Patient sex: M
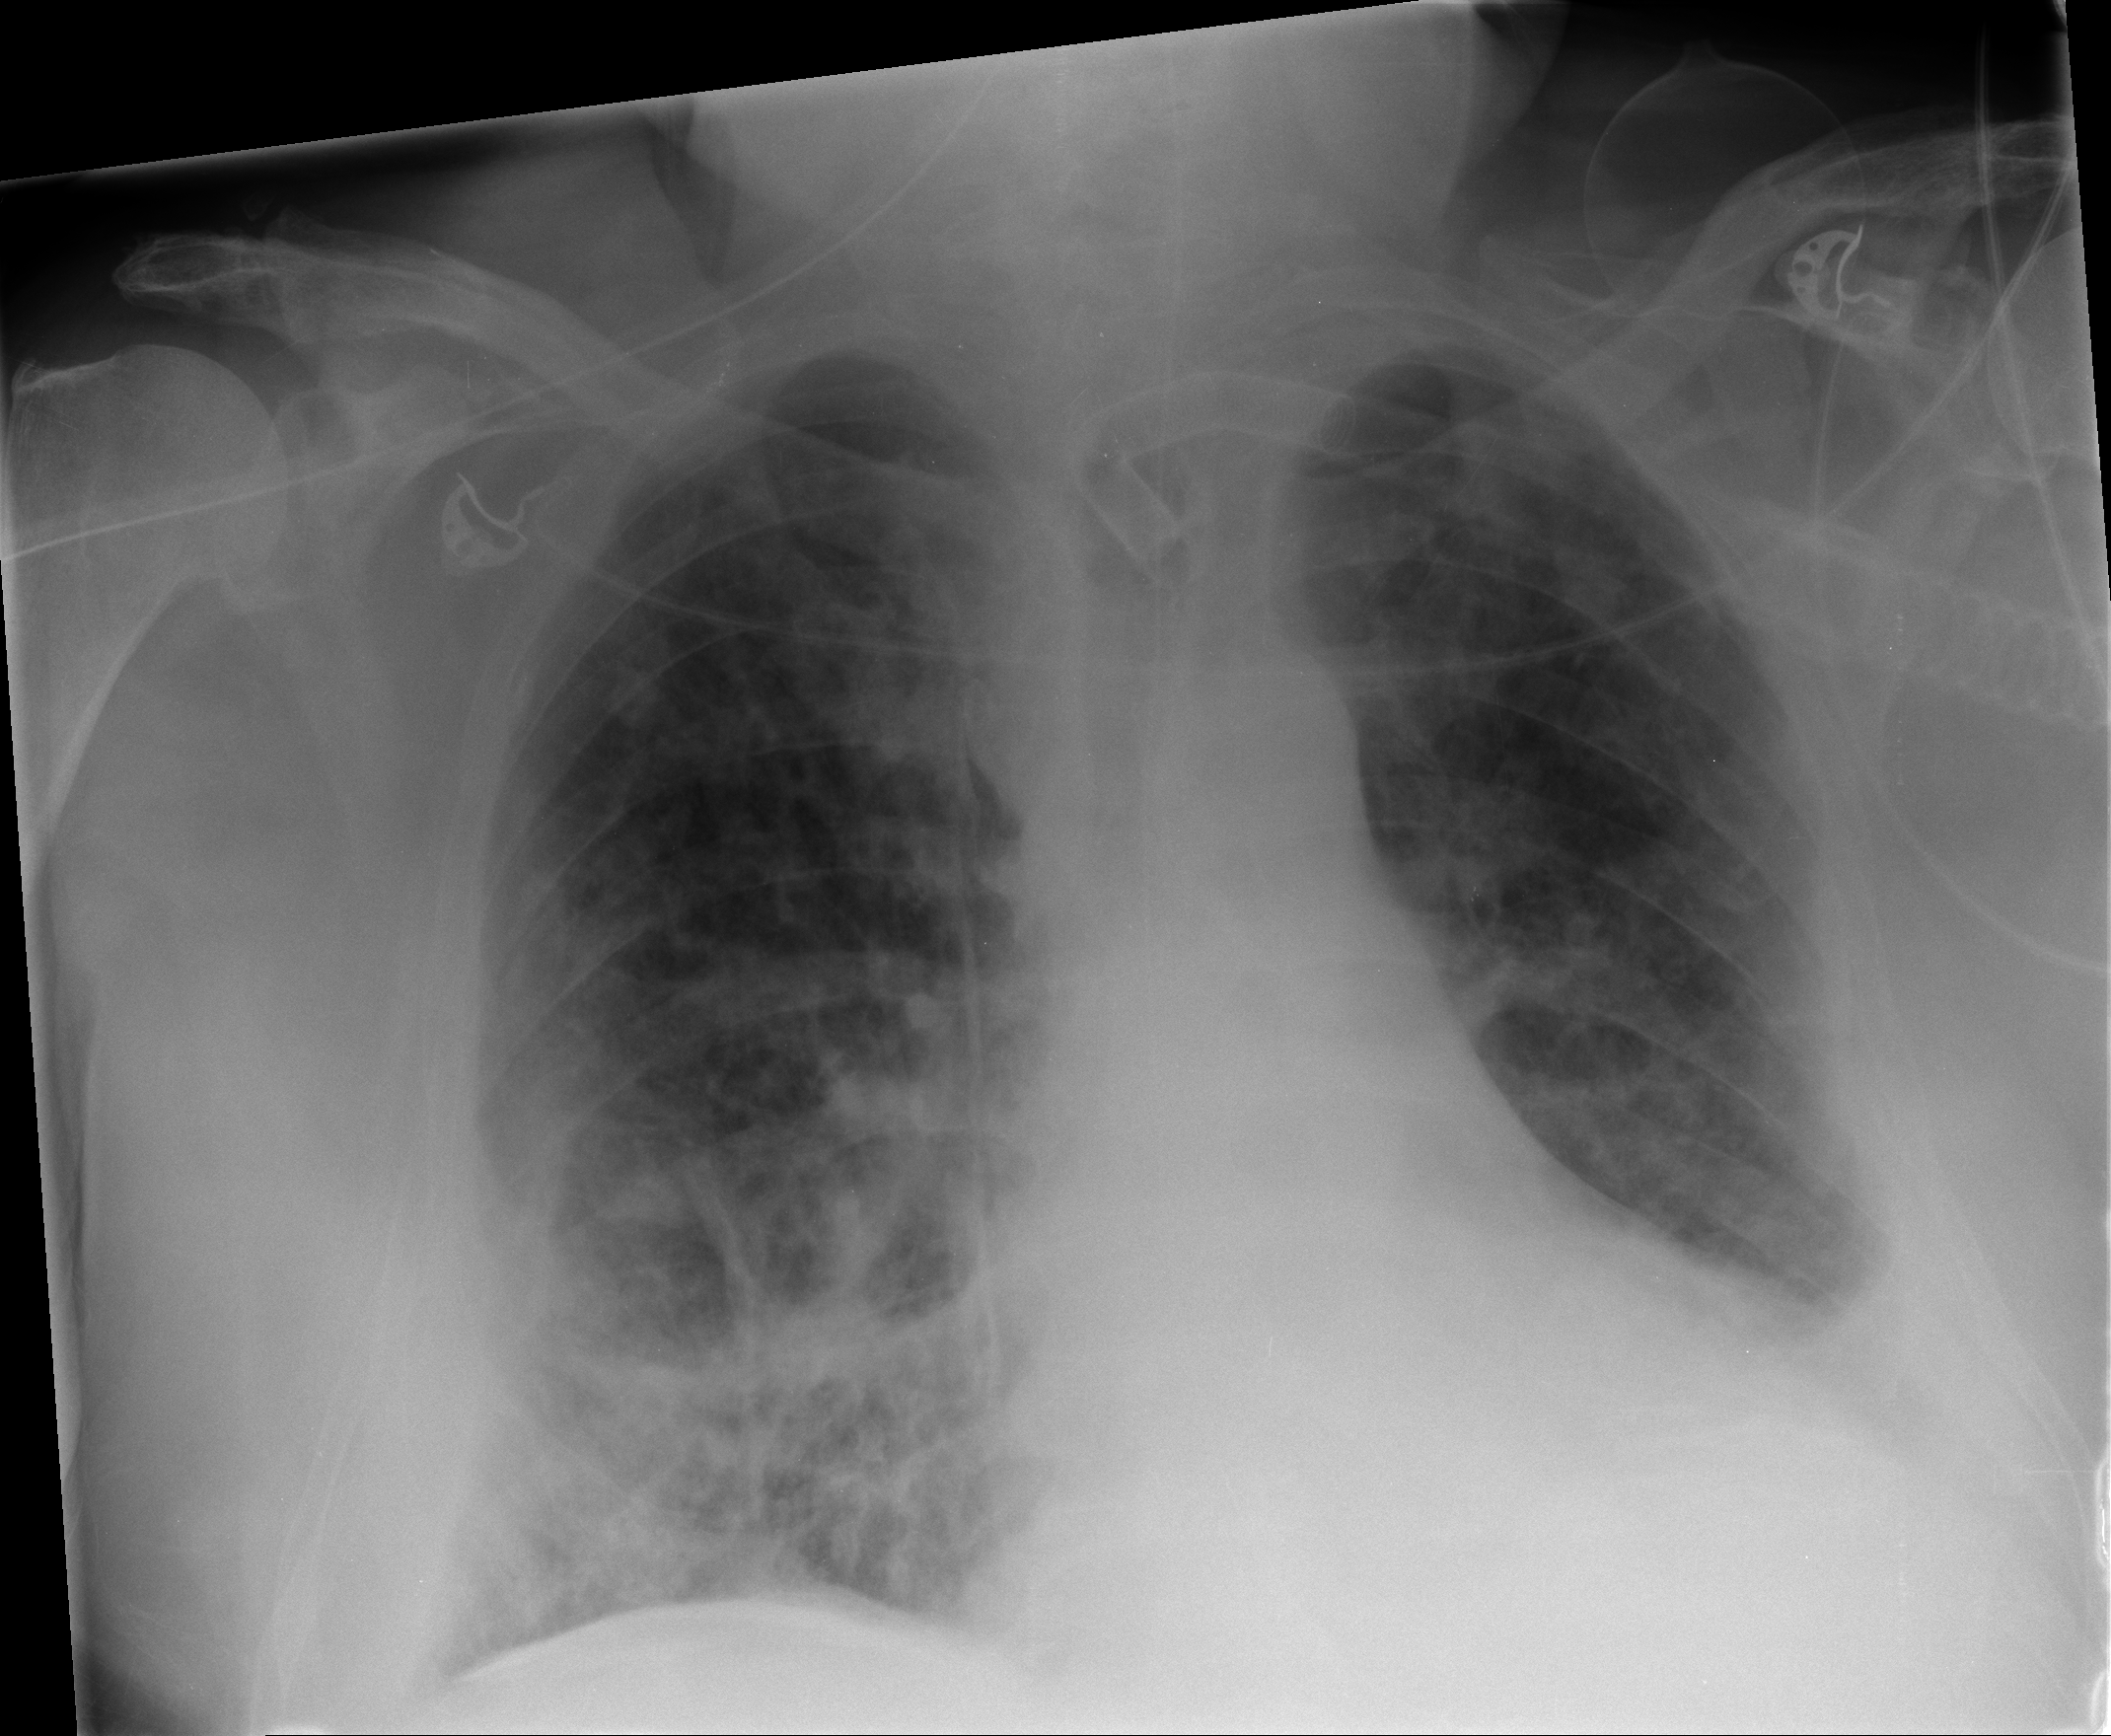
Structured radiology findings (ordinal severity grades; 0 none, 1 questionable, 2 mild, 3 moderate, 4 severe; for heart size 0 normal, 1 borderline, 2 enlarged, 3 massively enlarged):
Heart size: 0
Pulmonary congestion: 2
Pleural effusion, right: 2
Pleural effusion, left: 1
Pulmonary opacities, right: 2
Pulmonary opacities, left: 0
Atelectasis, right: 2
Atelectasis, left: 2